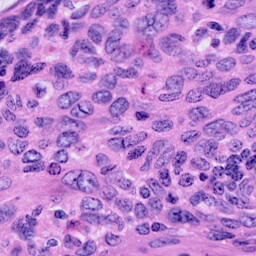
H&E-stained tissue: Cervix